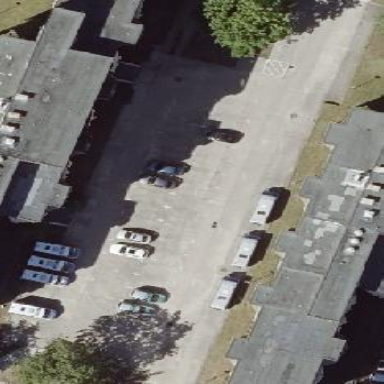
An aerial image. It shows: Parking area with surface.